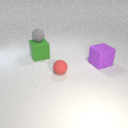
large purple rubber cube behind small red rubber sphere